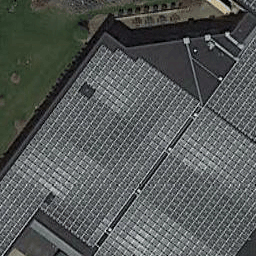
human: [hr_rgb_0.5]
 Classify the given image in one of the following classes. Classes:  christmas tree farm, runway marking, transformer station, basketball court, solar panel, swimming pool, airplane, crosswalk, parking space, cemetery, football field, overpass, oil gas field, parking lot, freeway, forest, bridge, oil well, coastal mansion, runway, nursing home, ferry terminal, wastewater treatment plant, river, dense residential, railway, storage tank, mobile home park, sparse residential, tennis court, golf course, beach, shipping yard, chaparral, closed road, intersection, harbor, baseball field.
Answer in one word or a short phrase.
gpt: solar panel